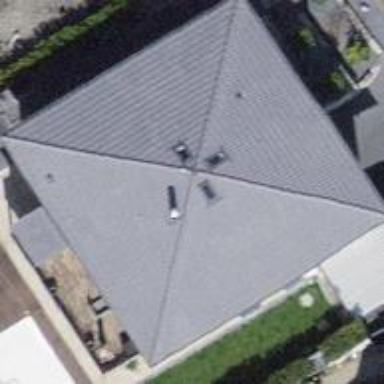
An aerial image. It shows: White building with pyramidal grey roof.